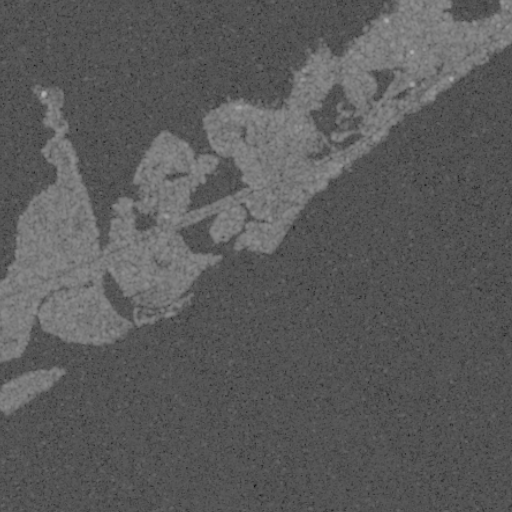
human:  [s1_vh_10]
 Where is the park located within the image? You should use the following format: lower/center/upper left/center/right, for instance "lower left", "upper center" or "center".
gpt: The park is located in the left of the image.
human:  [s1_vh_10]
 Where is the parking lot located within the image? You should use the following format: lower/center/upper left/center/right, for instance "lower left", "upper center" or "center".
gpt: The parking lot is located in the center left of the image.
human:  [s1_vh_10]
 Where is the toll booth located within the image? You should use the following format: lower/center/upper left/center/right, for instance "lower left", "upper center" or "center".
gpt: The toll booth is located in the center left of the image.
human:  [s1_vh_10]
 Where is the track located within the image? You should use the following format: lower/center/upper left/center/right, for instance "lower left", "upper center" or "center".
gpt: There is no track in the image.

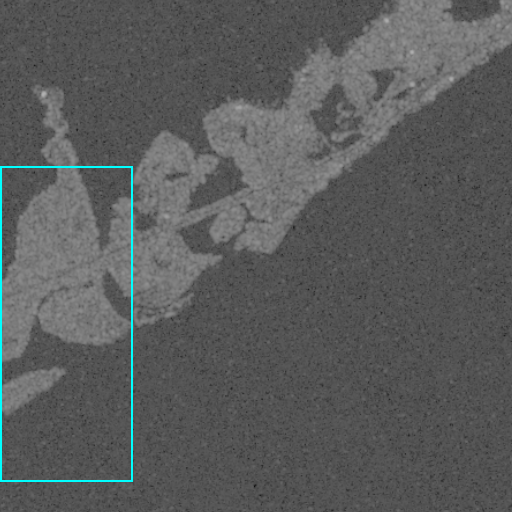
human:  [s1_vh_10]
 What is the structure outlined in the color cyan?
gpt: The structure outlined in cyan is a park.
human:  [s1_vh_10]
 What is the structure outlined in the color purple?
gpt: There is no purple outline.